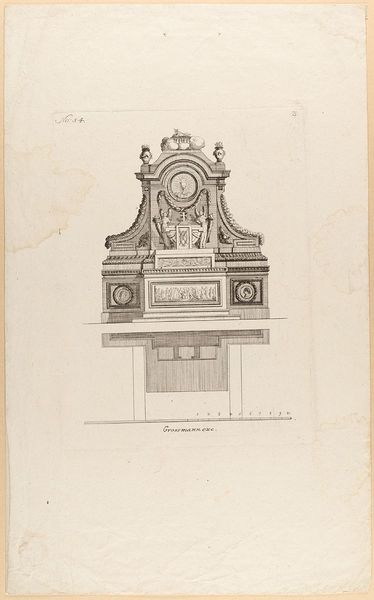
Titel: Blatt 3 aus einer Folge von Grabmälern
Künstler: Karl August Grossmann
Standort: Hamburg
Institution: Museum für Kunst und Gewerbe Hamburg
Schlagwörter: gebäude, kelch, engel, skulptur, papier, grafik, graphik, plastik, fotografie, photographie, flamme, medaillon, kreuz, druckgraphik, druckgrafik, stich, girlanden, hostie, kupferstich, christi, symbole, grabmal, bildhauerkunst, eucharistie, grabdenkmal, reproduktionen, blumengewinde, druckerzeugnisse, ornamentstich, vorlageblätter, skizze fries zeichnung architektur ansicht